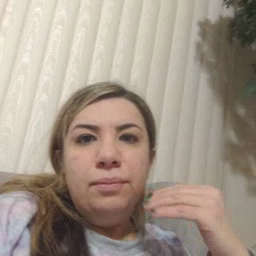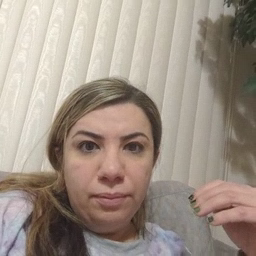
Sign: head